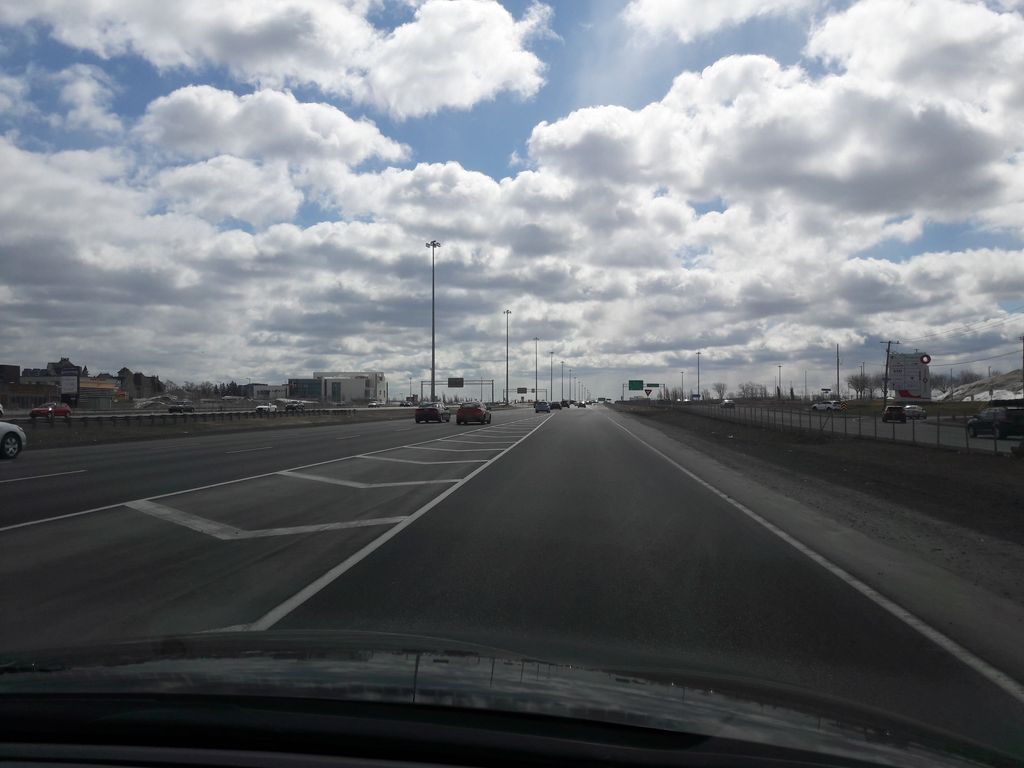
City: montreal